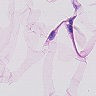
Metastatic tissue present: no